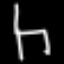
Label: chair